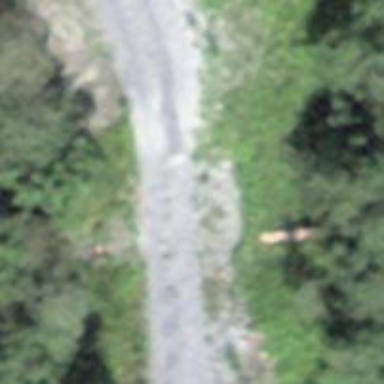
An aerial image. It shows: Culvert tunnel.